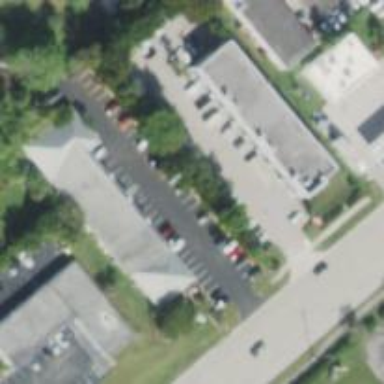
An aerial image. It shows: Car repair shop located in building.